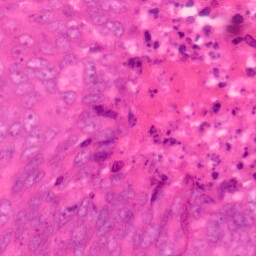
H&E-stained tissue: Colon